Interaction volume radius: 10 \u00c5
Interaction volume height: 15 \u00c5
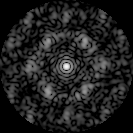
Disorder parameter: 0.6335